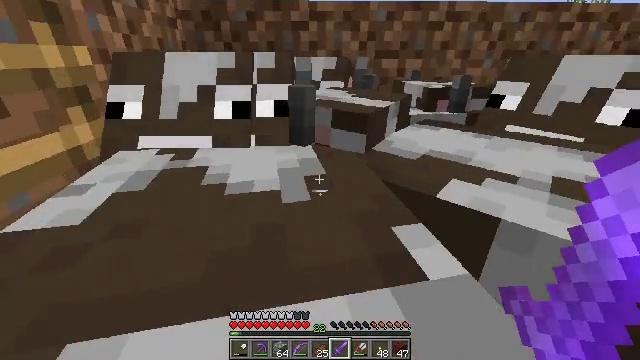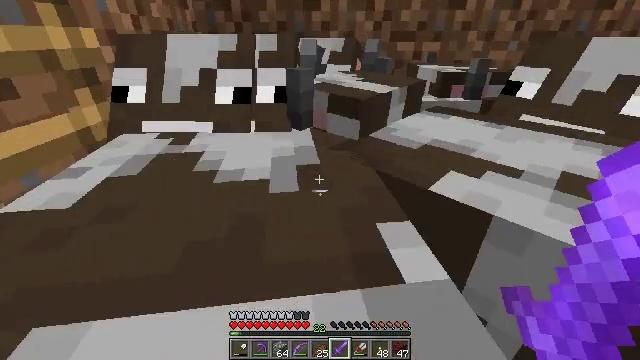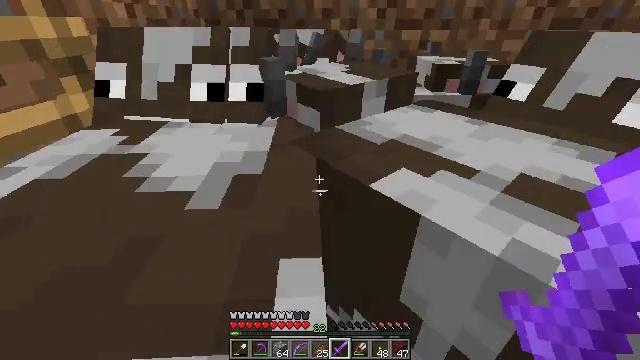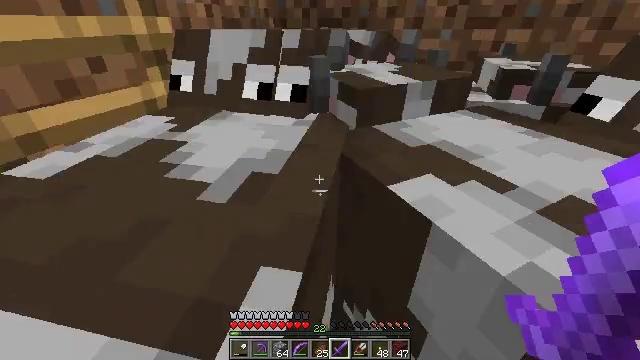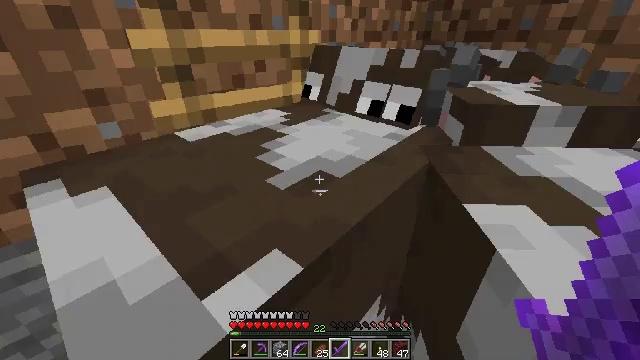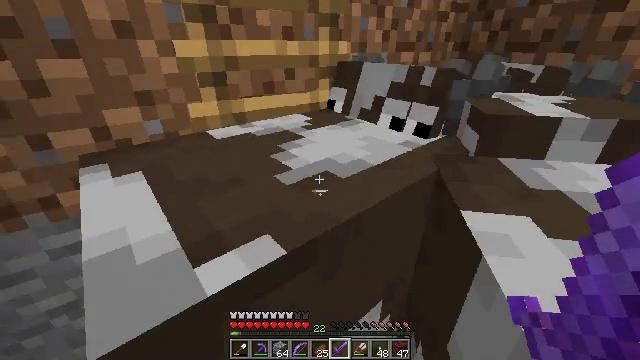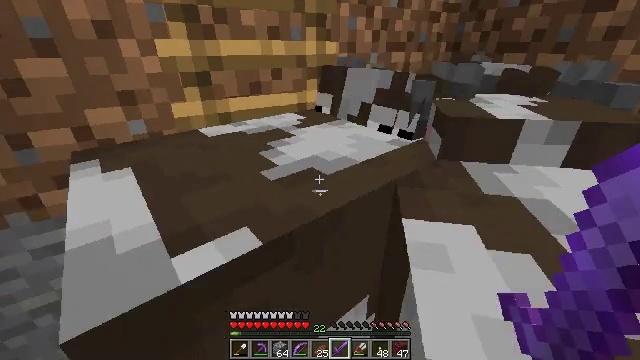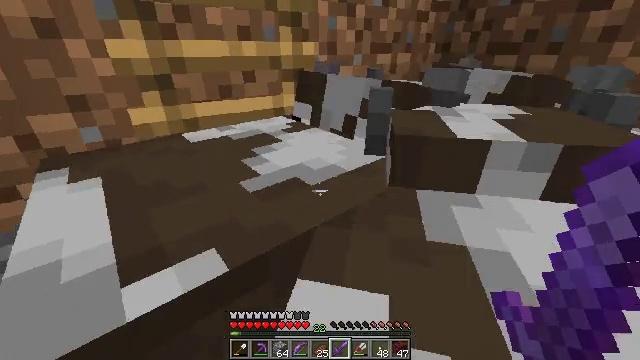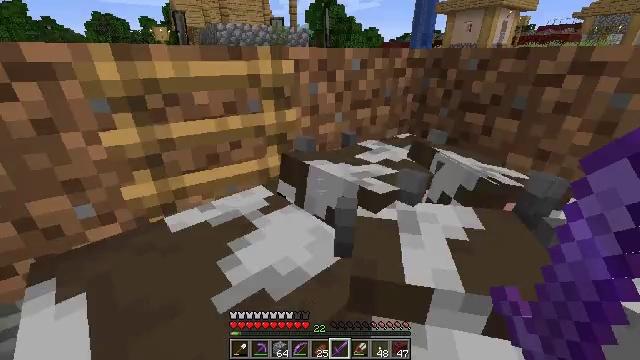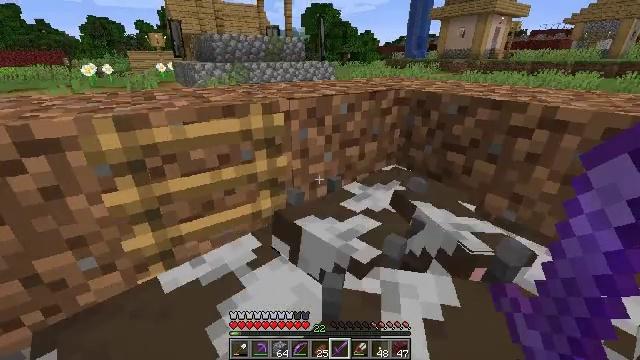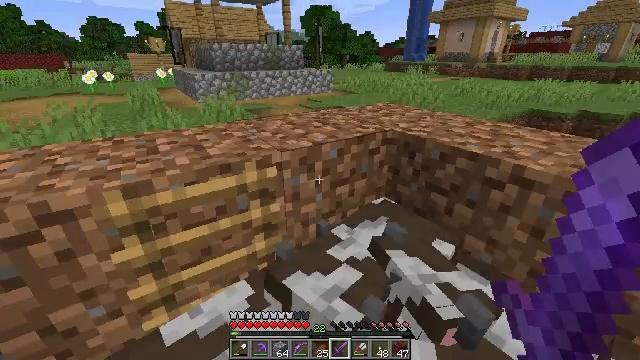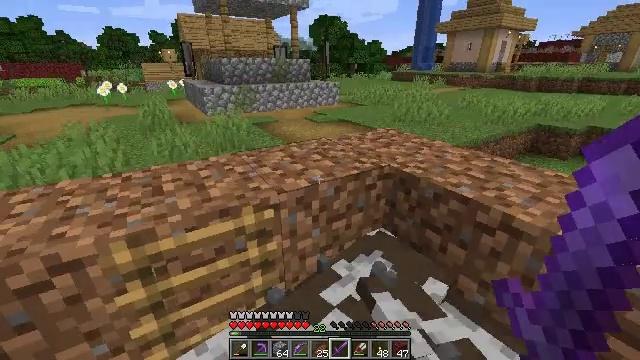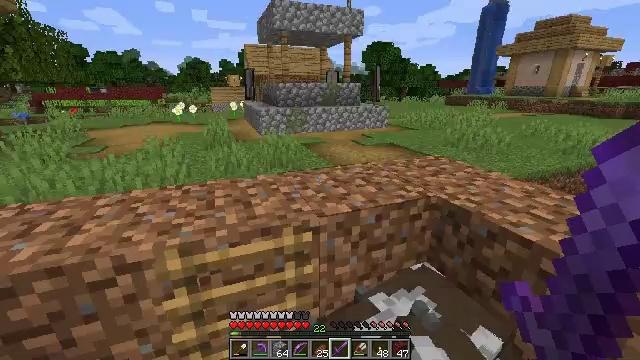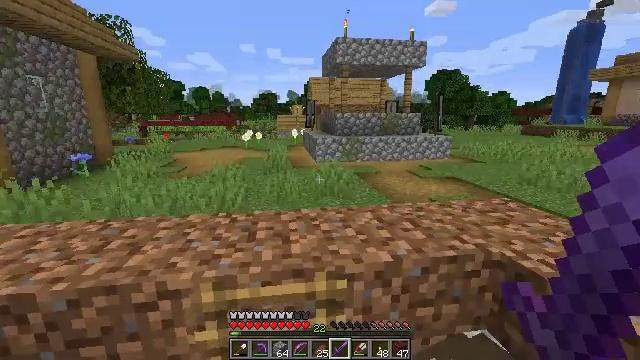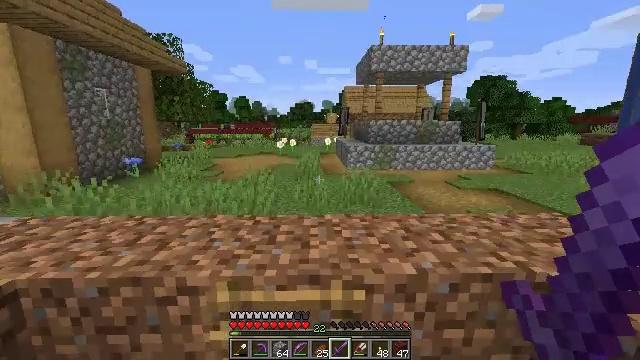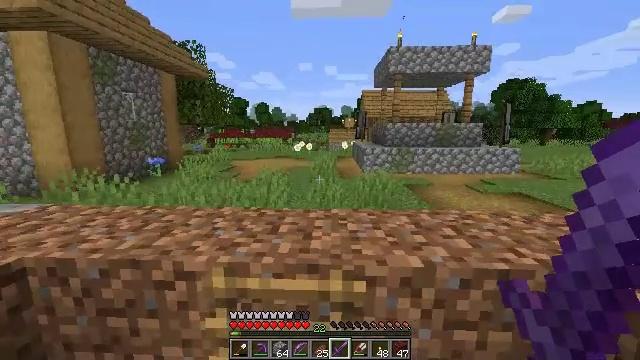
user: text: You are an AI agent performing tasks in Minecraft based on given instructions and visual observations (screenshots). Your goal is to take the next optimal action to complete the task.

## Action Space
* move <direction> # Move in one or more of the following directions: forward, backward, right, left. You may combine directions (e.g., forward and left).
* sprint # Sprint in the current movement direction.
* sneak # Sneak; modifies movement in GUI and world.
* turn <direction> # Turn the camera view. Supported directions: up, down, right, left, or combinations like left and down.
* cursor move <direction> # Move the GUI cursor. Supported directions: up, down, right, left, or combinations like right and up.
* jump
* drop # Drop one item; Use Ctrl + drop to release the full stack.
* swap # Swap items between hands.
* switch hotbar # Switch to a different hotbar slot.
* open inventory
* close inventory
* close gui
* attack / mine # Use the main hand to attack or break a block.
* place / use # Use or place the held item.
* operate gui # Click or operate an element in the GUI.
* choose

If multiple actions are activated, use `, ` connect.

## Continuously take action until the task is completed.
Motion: motion action
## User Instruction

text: Hunt a cow.
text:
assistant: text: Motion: move forward and move right, turn left and down
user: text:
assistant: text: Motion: move forward and move right, turn left and down
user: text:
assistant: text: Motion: move forward and move right, turn left
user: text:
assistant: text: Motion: move forward and move right, turn left and up
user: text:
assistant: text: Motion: move forward and move right, turn left and up
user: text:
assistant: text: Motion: move forward and move right
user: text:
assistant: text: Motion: move forward and move right
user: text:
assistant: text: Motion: move forward and move right, turn right and up, jump
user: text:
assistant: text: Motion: move forward and move right, jump
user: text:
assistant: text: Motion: move forward and move right, jump
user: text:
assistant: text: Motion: move forward and move right, turn left and up, jump
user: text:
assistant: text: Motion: move forward and move right, turn left and up, jump
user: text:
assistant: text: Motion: move forward and move right, turn left and up, jump
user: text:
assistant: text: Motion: move forward, turn left and up, jump
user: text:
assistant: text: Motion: move forward, turn left and up, jump
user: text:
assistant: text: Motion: move forward, turn left, jump
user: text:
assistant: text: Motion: move forward, jump
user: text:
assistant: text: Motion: move forward, jump
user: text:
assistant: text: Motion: move forward, jump
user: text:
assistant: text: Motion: move forward, jump
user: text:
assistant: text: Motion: move forward, jump
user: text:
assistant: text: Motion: move forward, jump
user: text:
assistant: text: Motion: move forward, jump
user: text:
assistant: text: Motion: move forward, jump
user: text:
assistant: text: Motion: move forward, turn right and up, jump
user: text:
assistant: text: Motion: move forward, turn right, jump
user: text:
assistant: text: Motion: move forward, turn right, jump
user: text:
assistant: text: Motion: move forward, turn right, jump
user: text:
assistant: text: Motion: move forward, jump
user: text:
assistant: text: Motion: move forward, jump